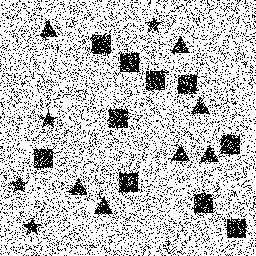
Squares: 10
Triangles: 7
Stars: 4
Total shapes: 21